Question: Recently I created an app in which ASI-HTTP-Request and Urban Airship was used, it was successfully submitted to the Apple App Store, now our client wants to migrate to xtify, but as I follow the <URL> to integrate Xtify in our app, I face duplicate symbol problem, where duplicate symbols are present in ASI-HTTP-Request and Xtify's xASIHTTPRequest, which is I think is included in Xtify framework.Here is the error screen shot. Please help me to resolve this issue.

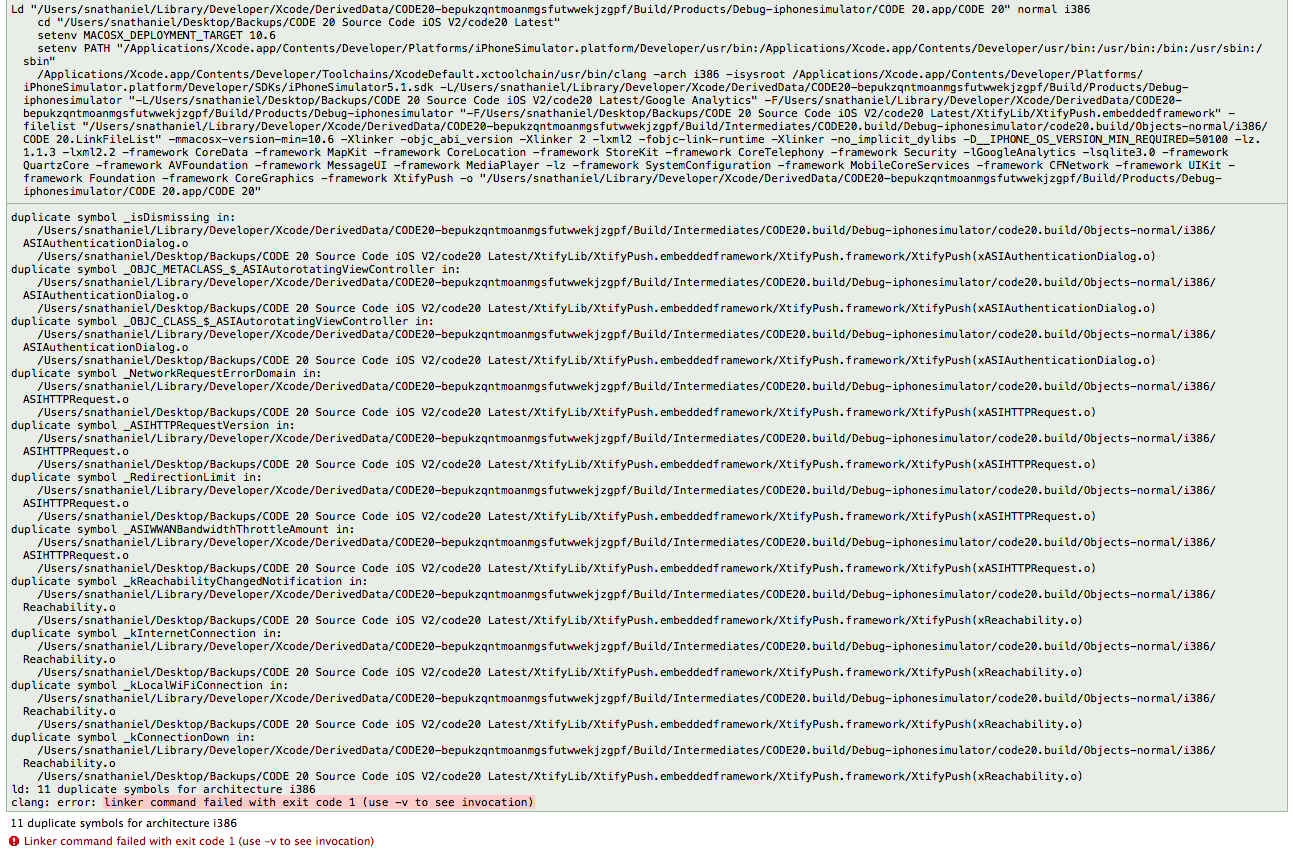
Answer: Xtify has an alternate build package which moves the libraries Xtify uses out of the compiled framework and into an ExternalLib folder. Check the SDK Notes on this page about the libraries Xtify is using and the link to the special SDK package for iOS: <URL>